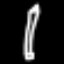
Label: pencil